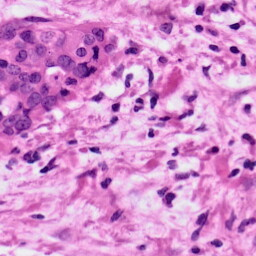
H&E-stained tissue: Ovarian